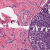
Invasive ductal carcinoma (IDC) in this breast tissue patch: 0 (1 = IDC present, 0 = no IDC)